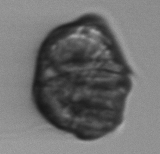
Label: Margalefidinium